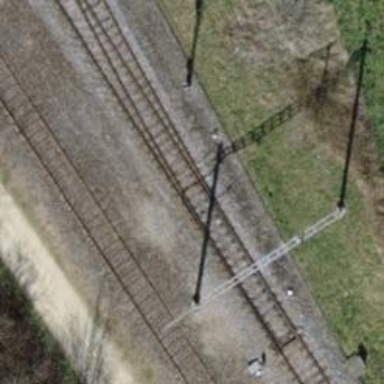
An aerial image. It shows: Railway switch.